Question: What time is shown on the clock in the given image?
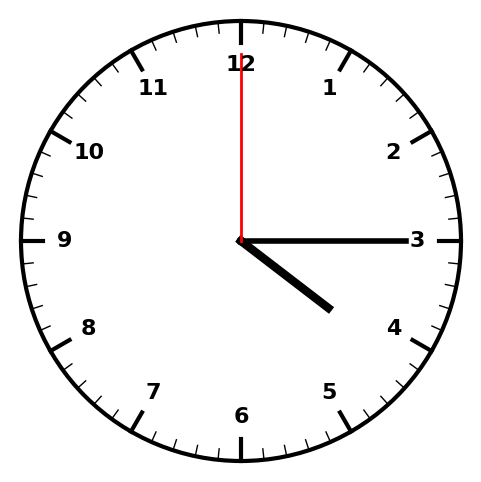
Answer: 04:15:00